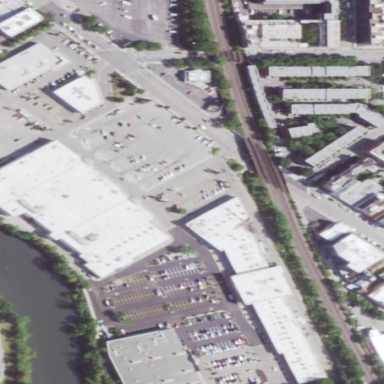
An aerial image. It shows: Retail building housing supermarket.